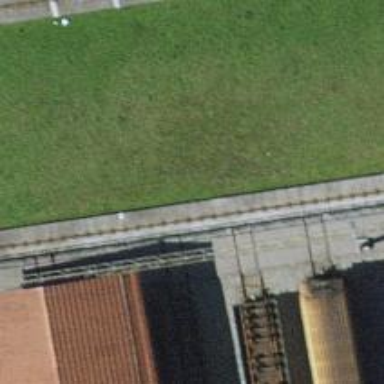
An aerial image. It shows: Railway crossing.